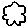
Label: cloud